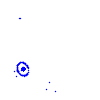
Particle: pion